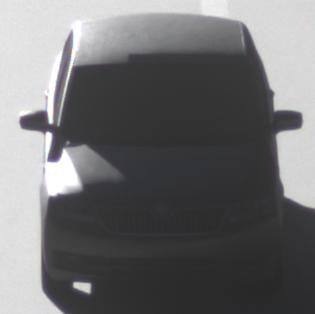
Make: Skoda
Model: Rapid
Detailed model: Rapid 1.2 Active Limousine
Model produced from: 2012/10
Model produced until: 2015/04
Doors: 5
Color: gray
Road condition: dry road
Daytime: sunrise or sunset
Contrast: medium contrast